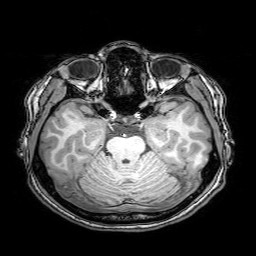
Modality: T1w
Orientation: coronal
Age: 22
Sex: female